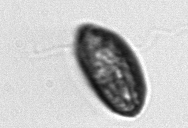
Label: Prorocentrum